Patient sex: F
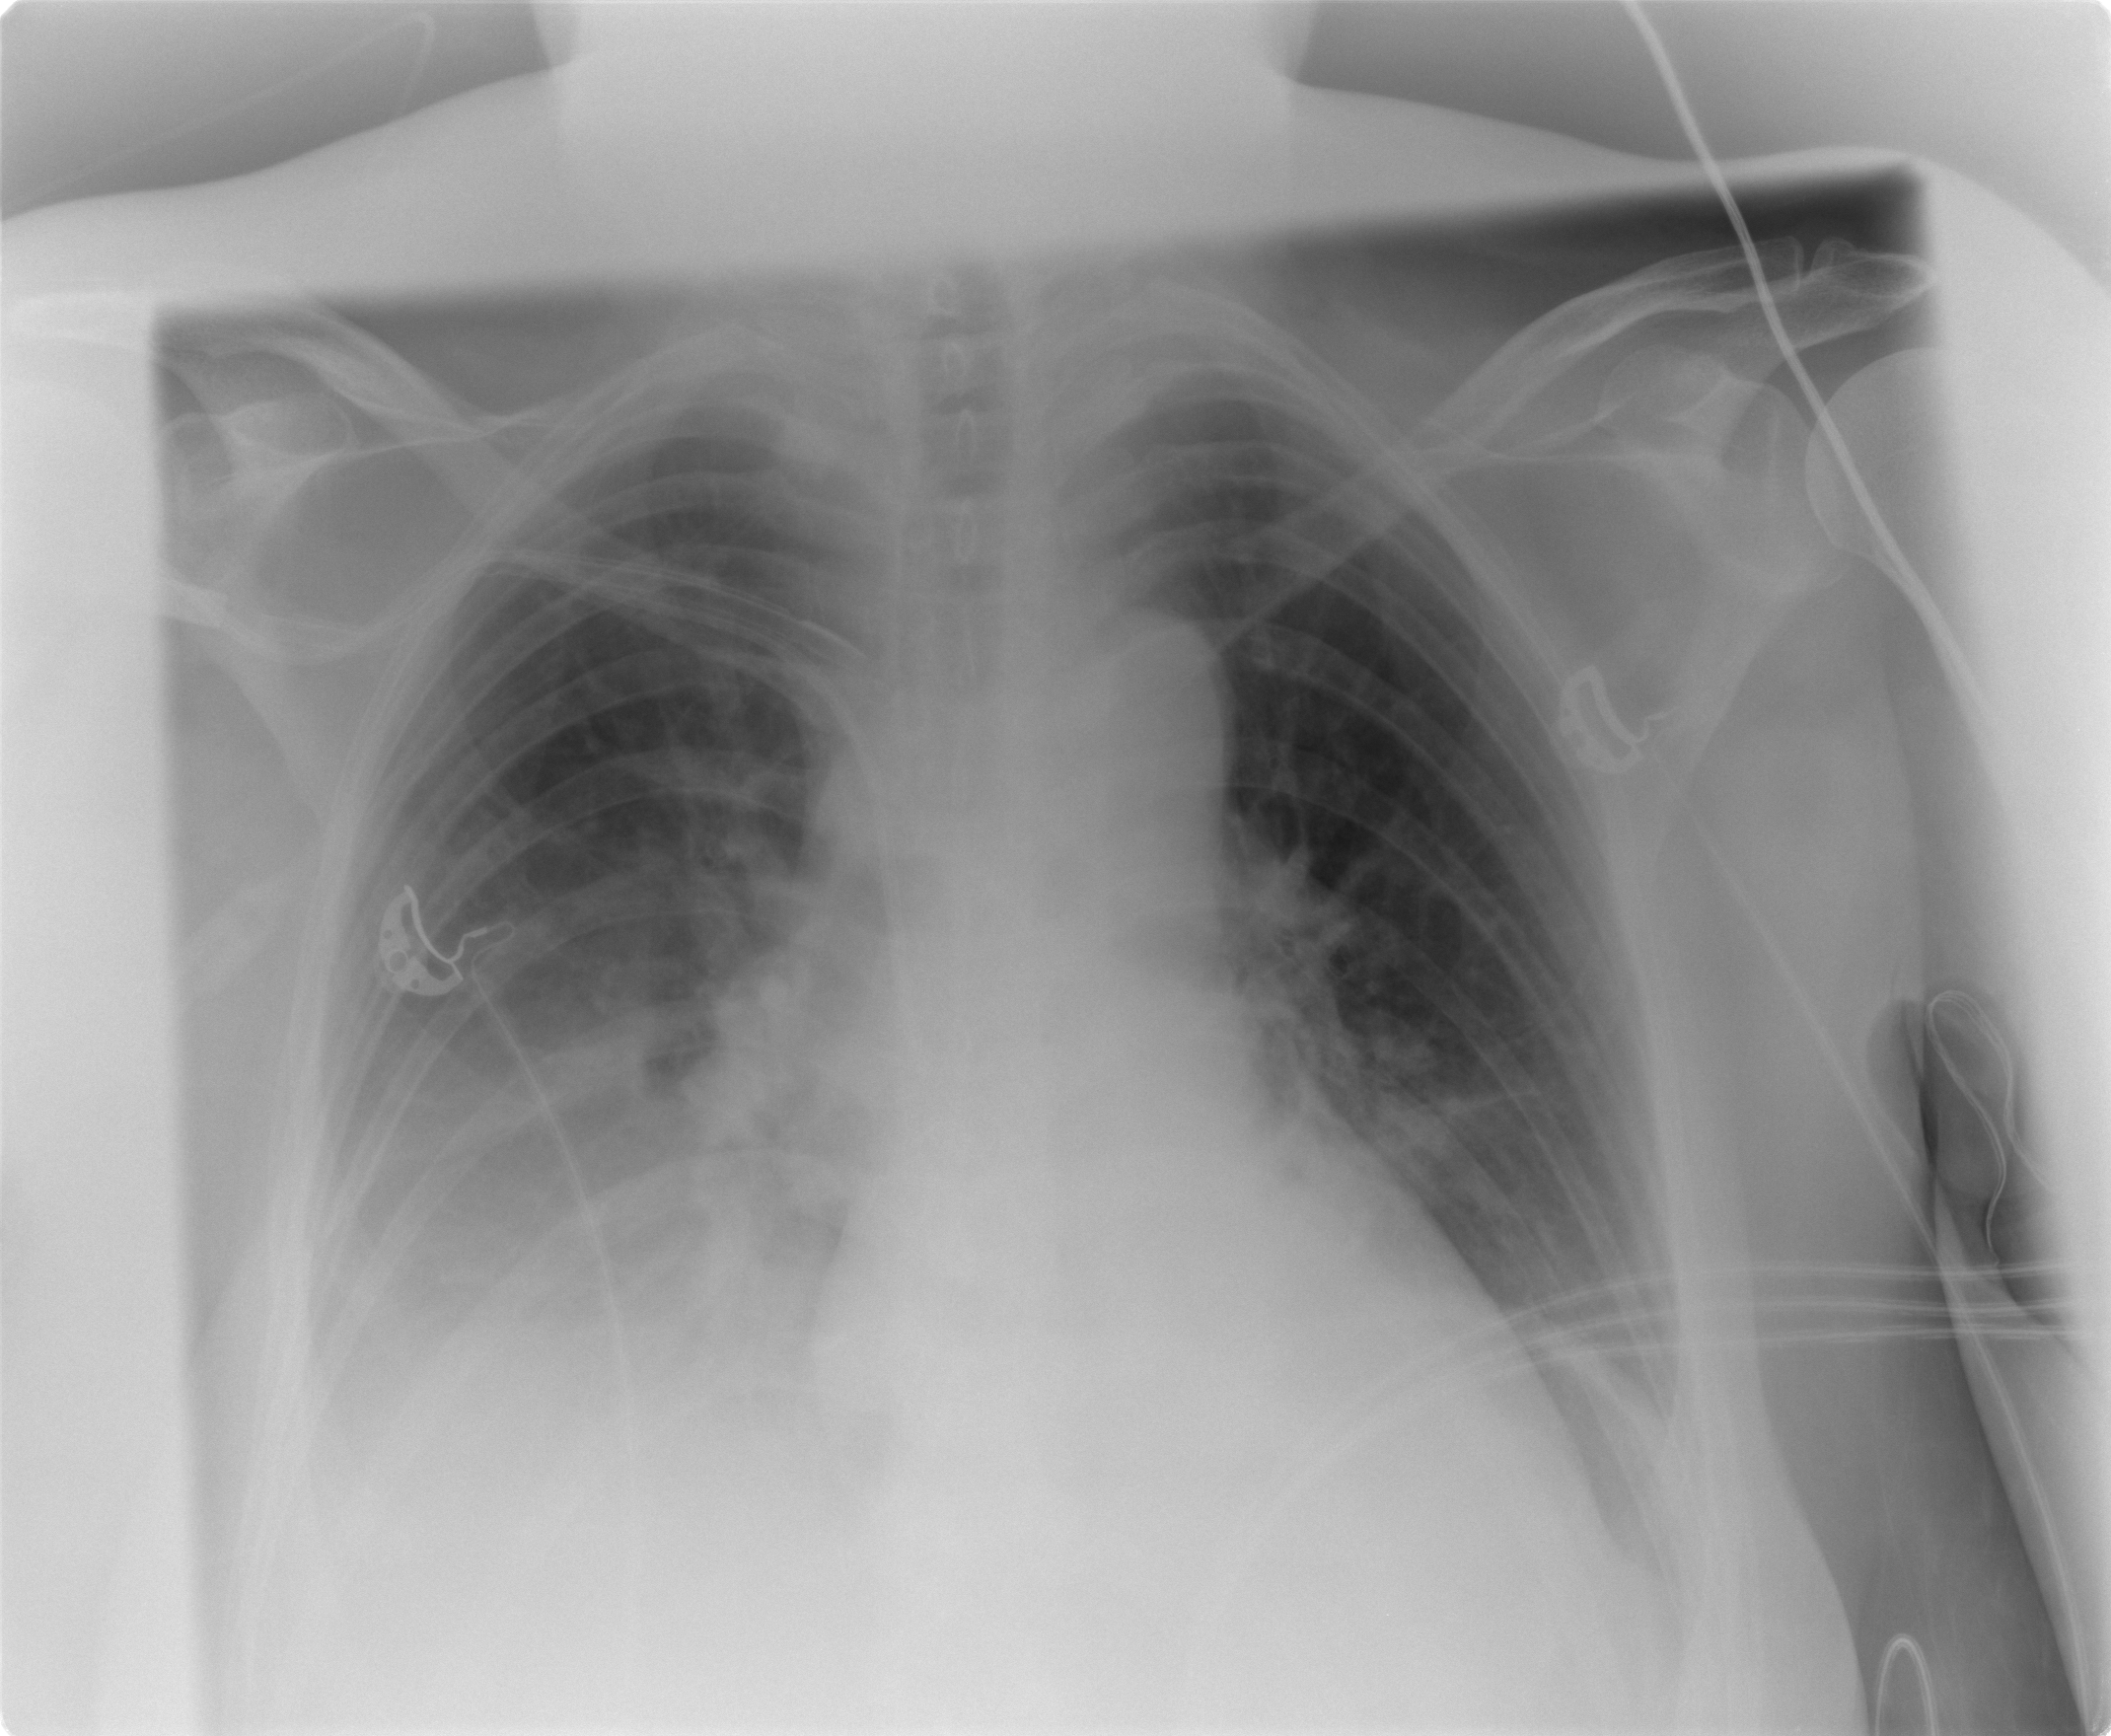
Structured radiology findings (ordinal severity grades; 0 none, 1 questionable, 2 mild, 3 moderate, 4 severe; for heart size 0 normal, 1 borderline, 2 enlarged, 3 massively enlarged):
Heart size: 0
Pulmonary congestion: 0
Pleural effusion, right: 3
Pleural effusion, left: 0
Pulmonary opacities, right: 0
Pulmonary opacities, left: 0
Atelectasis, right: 3
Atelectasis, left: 0